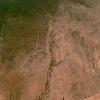
Label: land